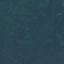
Land use / land cover class: Forest